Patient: sex F, age 26
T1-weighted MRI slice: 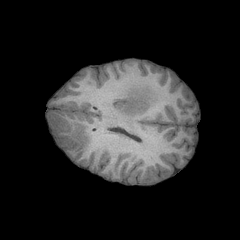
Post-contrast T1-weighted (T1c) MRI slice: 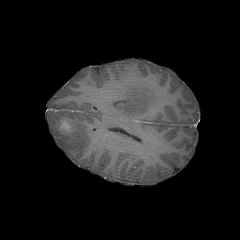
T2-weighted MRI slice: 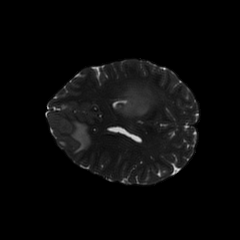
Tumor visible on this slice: yes
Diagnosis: Glioblastoma, IDH-wildtype
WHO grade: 4